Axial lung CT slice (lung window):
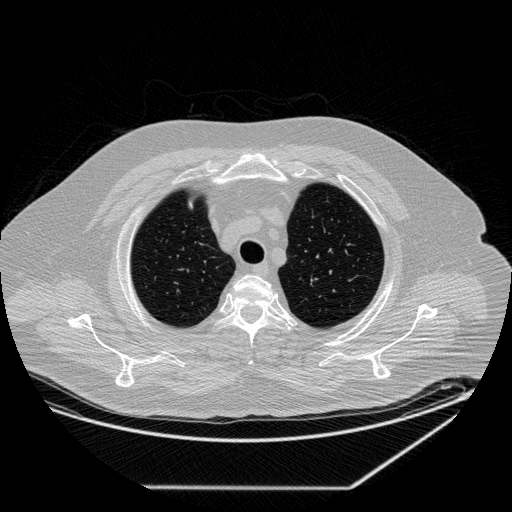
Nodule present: no